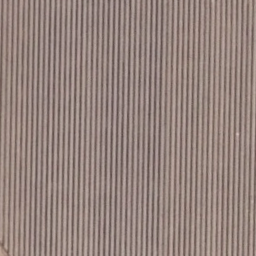
Label: agricultural